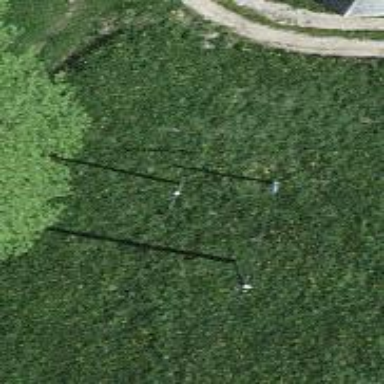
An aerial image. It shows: Power pole.